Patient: sex M, age 67
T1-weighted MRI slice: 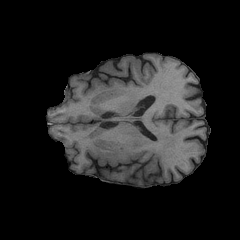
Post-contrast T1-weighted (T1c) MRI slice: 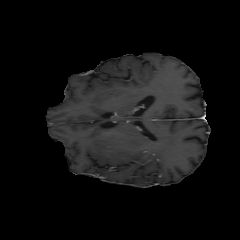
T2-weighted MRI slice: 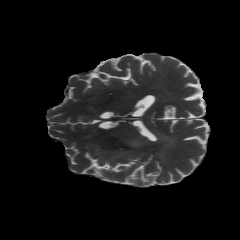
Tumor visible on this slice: yes
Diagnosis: Glioblastoma, IDH-wildtype
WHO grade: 4